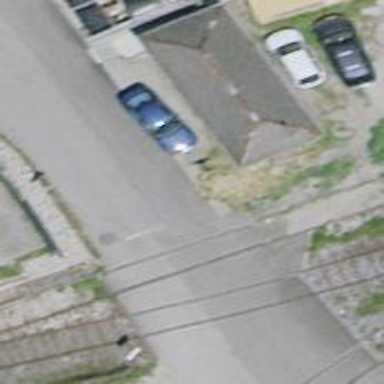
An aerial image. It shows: Level crossing along the railway.